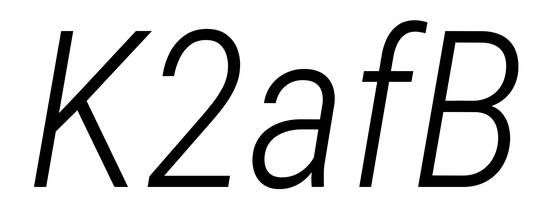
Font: Roboto-Italic_Condensed_Light_Italic